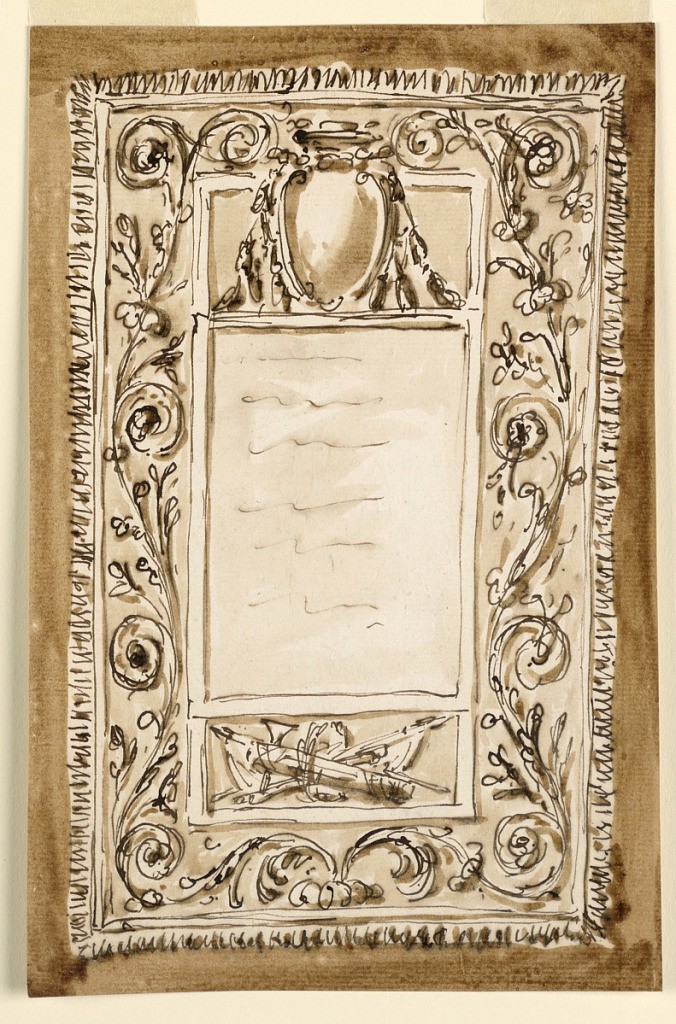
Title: Frame
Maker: Giuseppe Barberi, Italian, 1746–1809
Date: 1746–1809
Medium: Pen and brown ink, brush and brown wash on off-white laid paper
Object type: Drawing
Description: Frame.